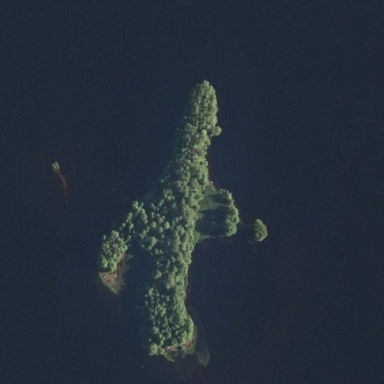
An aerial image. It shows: Islet.